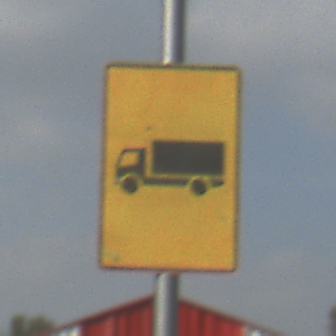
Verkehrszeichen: KFZZulaessigeGesamtmasse3Komma5TOhnePfeilsymbol
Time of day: MorningAfternoon
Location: Outdoor (Suburban)
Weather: PartlyCloudy
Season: NotSpecified
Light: Natural